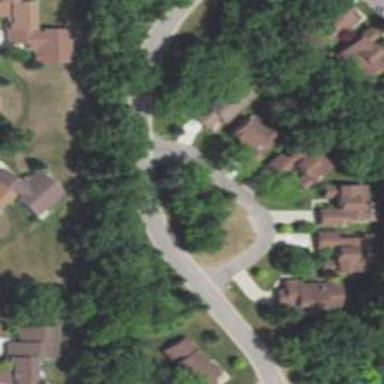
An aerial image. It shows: Residential road within gated community. The road surface is asphalt.